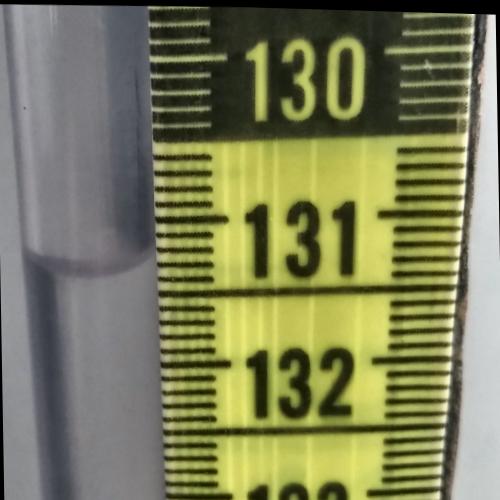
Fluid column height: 131.3 cm